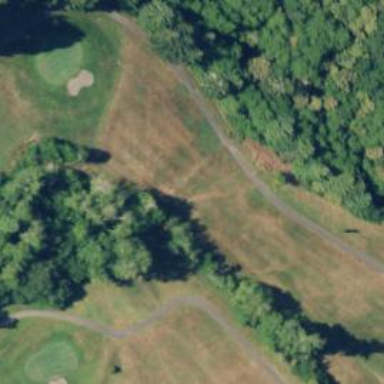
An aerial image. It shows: View of golf hole.